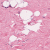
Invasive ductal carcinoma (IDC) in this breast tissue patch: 0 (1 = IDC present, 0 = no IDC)